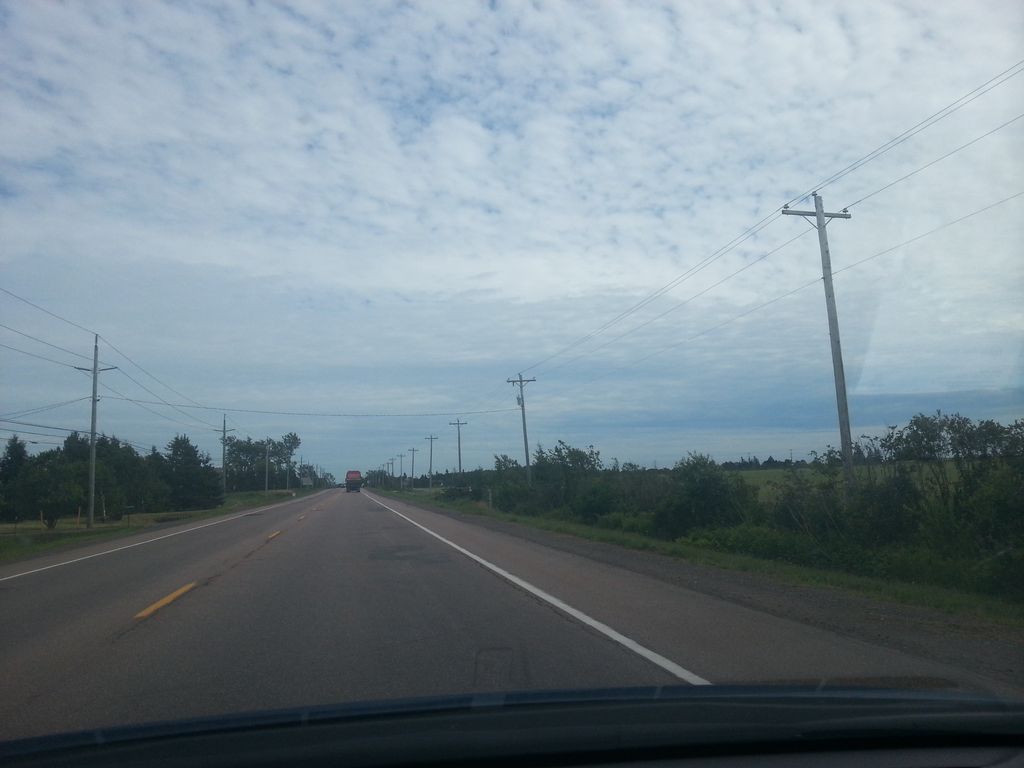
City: charlottetown